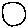
Label: circle